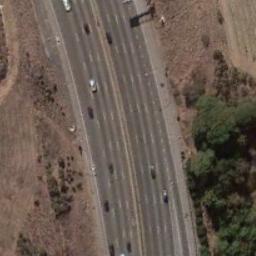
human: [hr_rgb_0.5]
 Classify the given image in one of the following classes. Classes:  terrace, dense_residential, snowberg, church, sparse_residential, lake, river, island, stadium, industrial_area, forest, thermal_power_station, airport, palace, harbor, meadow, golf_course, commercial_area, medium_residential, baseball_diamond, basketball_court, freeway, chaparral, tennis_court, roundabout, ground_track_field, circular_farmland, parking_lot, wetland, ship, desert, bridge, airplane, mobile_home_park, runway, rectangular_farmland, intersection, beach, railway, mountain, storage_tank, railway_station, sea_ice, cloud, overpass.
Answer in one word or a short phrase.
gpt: freeway